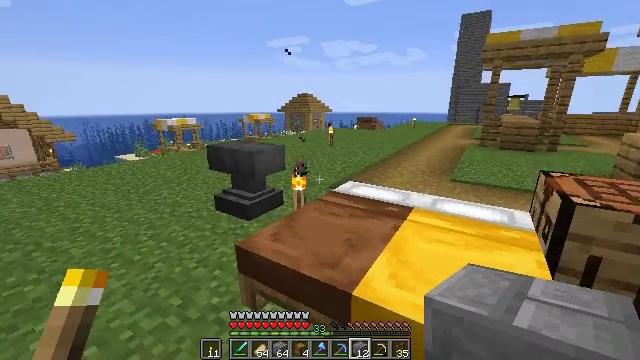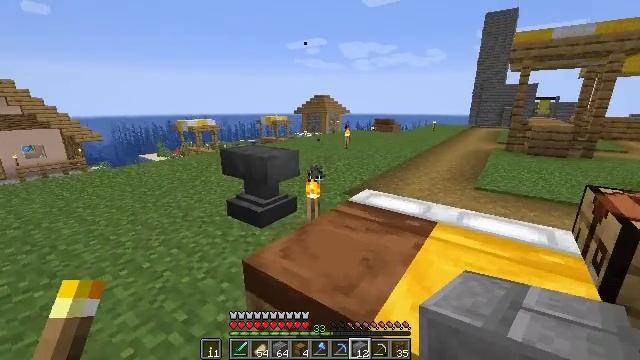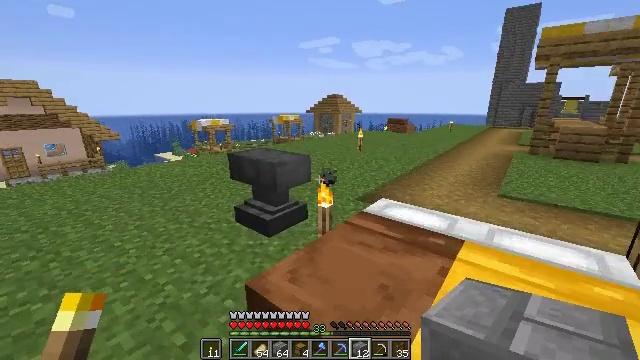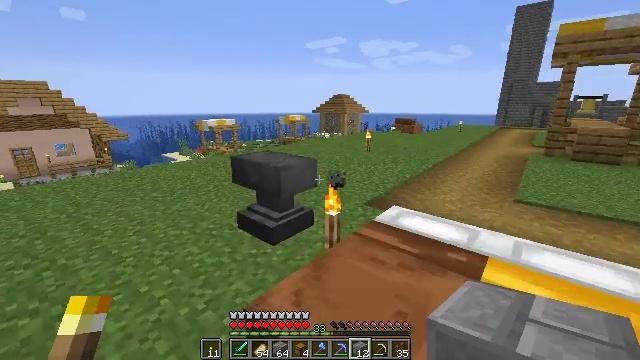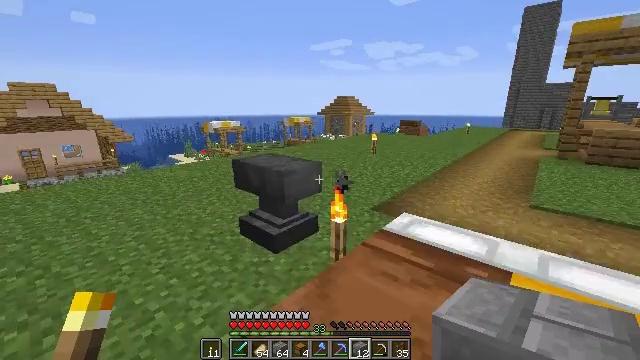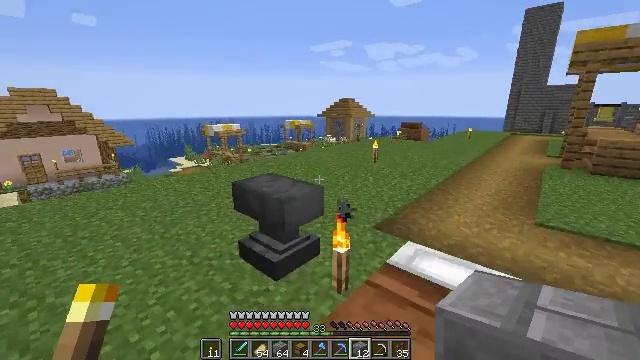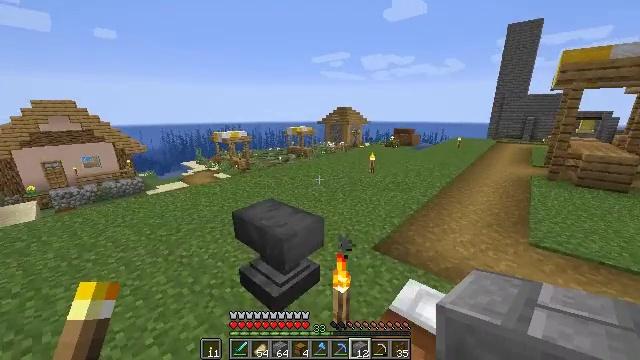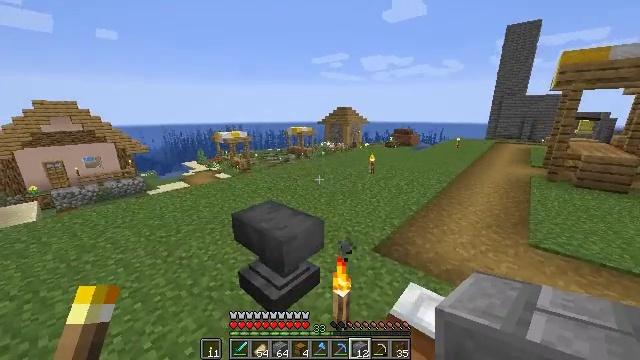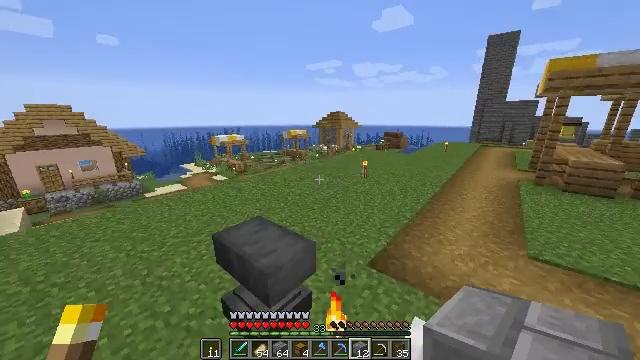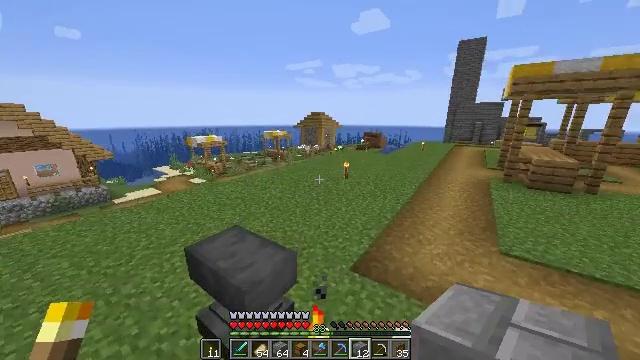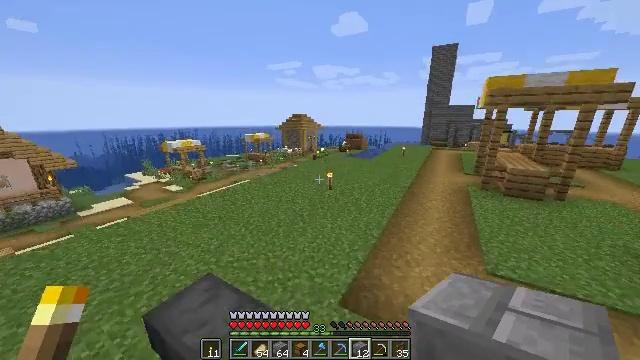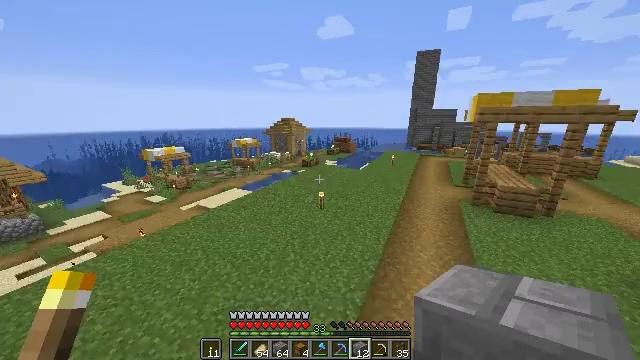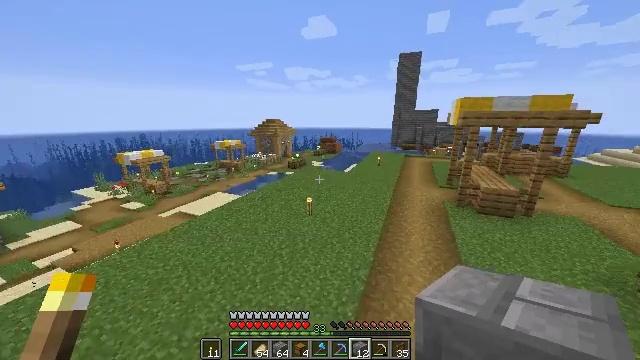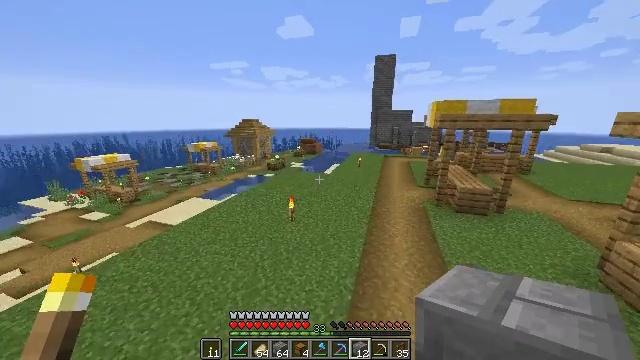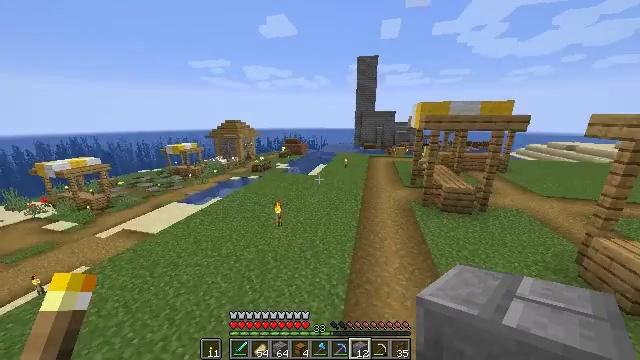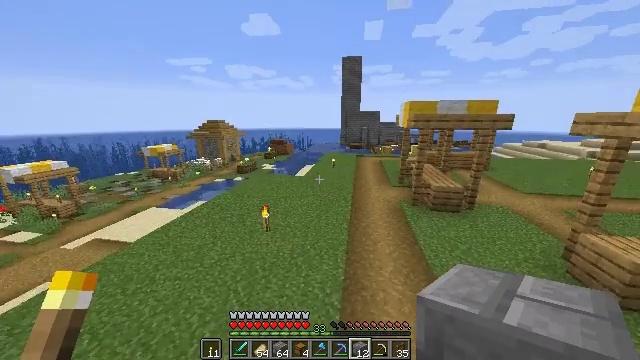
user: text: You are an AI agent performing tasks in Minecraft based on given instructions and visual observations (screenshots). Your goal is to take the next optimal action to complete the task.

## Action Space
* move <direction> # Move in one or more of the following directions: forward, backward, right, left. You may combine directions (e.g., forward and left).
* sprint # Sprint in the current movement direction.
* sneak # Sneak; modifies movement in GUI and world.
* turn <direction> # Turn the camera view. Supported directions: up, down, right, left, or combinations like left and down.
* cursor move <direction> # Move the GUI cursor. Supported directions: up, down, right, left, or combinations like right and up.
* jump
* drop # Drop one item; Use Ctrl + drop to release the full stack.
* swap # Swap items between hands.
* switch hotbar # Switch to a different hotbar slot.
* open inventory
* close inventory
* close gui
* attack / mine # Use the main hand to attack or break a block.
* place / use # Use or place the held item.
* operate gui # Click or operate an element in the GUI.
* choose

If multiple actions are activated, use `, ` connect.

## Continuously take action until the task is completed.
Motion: motion action
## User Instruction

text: Gather smooth stone from the ground.
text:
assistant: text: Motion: move forward, turn left
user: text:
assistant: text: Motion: move forward, turn left
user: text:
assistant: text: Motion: move forward, turn left
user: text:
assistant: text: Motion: move forward, turn left
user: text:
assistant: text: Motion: move forward, sprint
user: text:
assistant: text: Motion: move forward, sprint
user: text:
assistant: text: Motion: move forward, sprint
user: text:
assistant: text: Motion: move forward, sprint, turn right
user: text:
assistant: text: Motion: move forward, sprint, turn right, jump
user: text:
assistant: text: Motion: move forward, turn right, jump
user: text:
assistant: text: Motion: move forward, turn right, jump
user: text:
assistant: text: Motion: move forward, turn right, jump
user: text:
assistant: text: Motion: move forward, turn right, jump
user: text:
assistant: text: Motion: move forward, turn right, jump
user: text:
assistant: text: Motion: move forward, turn right, jump
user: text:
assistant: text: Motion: move forward, turn right, jump
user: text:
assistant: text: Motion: move forward, turn right, jump
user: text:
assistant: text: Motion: move forward, turn right, jump
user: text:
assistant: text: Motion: move forward, sprint, jump
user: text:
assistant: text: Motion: move forward, sprint, jump
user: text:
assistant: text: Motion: move forward, sprint, jump
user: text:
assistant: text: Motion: move forward, sprint, jump
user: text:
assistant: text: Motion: move forward, sprint, jump
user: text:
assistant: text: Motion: move forward, jump
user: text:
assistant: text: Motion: move forward, jump
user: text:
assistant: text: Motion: move forward, jump
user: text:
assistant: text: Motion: move forward, jump
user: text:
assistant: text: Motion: move forward, jump
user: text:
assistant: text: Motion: move forward, jump
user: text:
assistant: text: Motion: move forward, jump